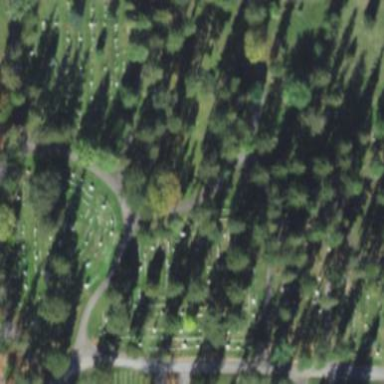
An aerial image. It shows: Historical memorial located in graveyard.